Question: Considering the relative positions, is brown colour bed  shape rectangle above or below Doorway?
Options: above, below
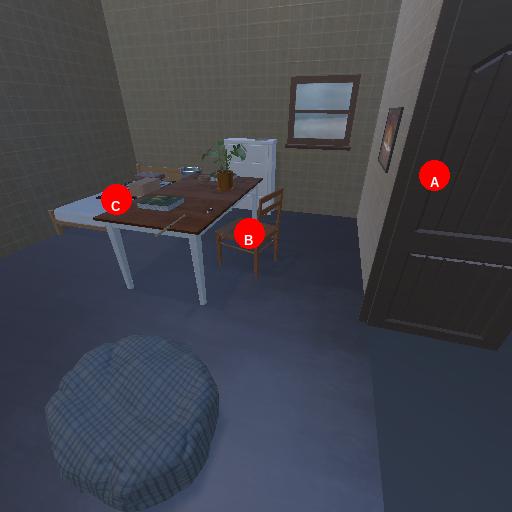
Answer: above